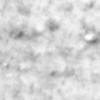
Label: no_change